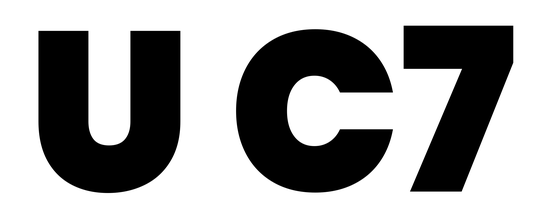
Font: Poppins-Black